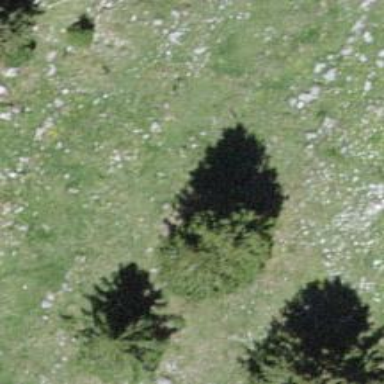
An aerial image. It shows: Needle-leaved tree in natural setting.